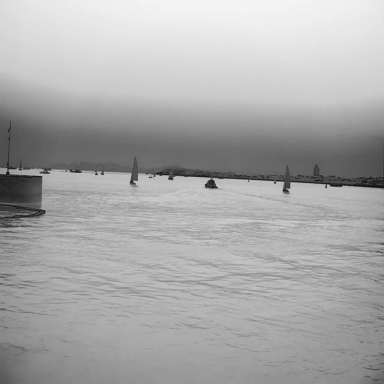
There are 12 objects shown in the infrared image, including a canoe, a container_ship, eight sailboats, and two bulk_carriers.